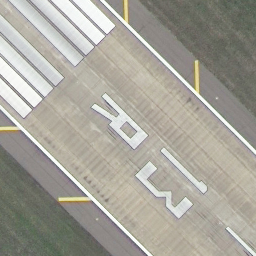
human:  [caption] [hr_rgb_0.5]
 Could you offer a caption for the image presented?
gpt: There are some mark lines and a number and a letter R on the straight runway .

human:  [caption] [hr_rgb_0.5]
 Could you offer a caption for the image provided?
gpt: It is a straight runway with some mark lines and a number and a letter R on it .

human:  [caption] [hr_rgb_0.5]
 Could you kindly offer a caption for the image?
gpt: A straight runway with some mark lines and a number and a letter R on it .

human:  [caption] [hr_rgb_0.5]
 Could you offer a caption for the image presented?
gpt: It is a straight runway with some white mark lines and a number and a letter R on it .

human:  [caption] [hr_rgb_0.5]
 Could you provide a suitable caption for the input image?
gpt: A straight runway with some white mark lines and a number and a letter R on it .